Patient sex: F
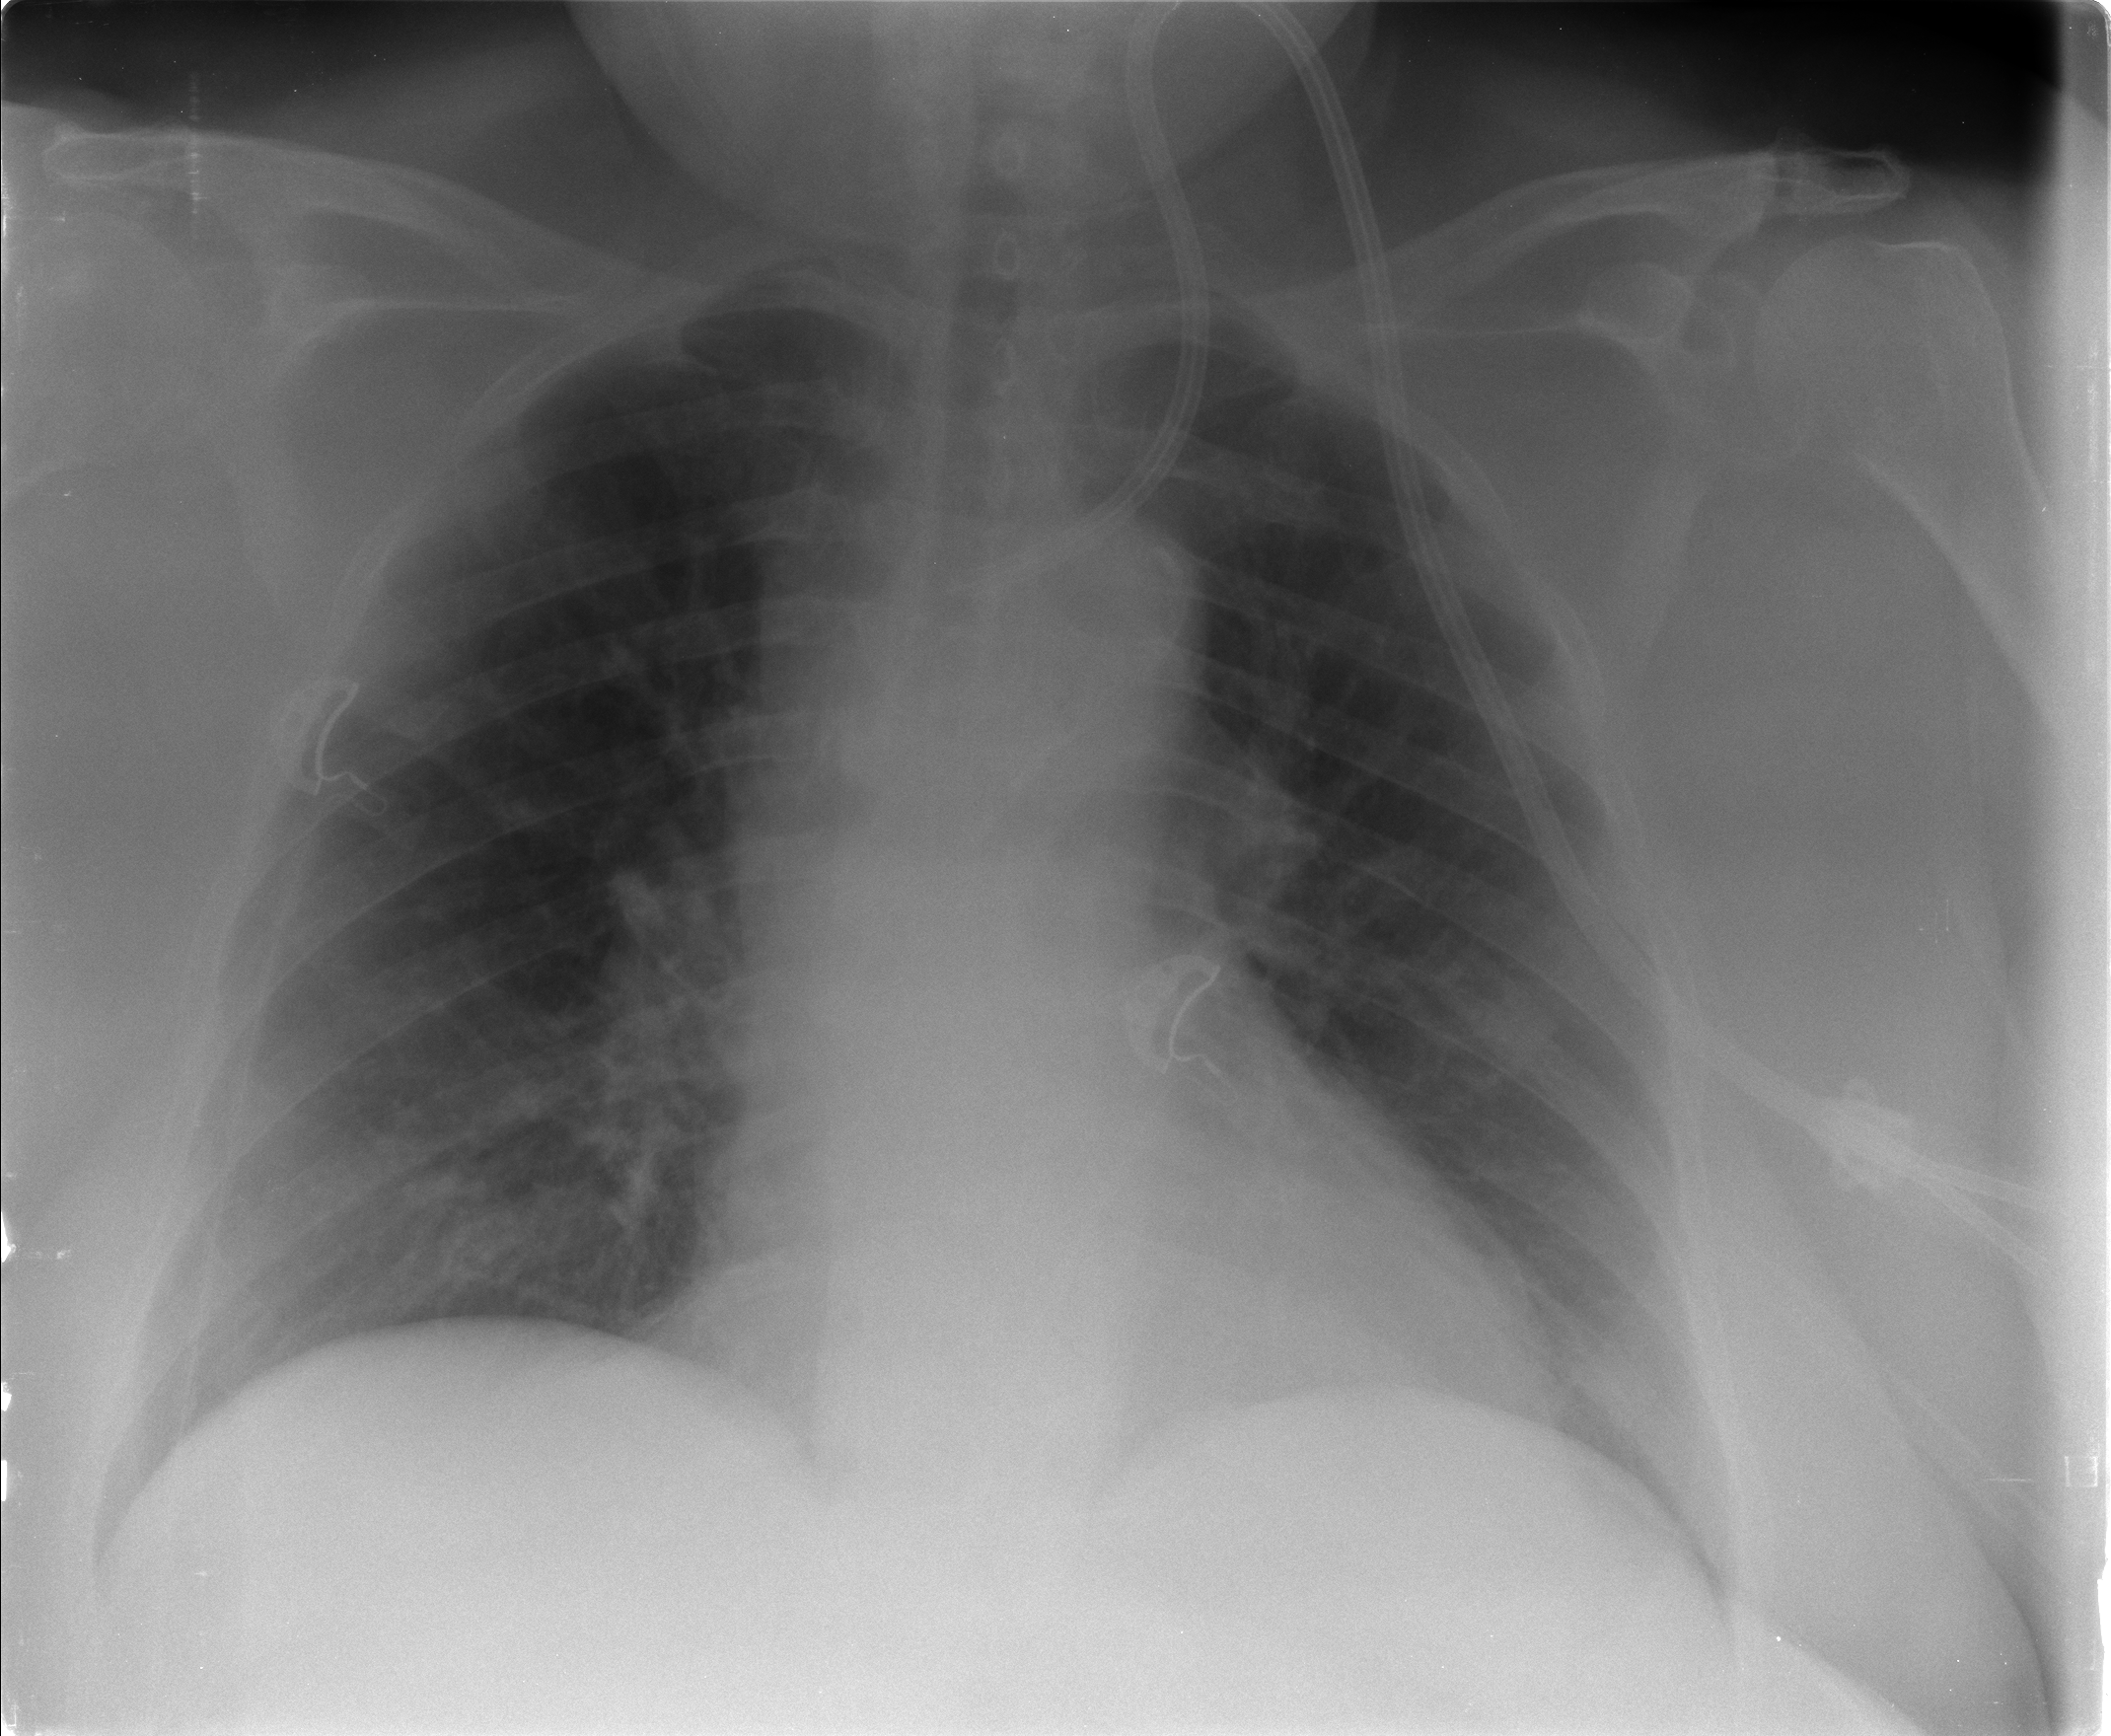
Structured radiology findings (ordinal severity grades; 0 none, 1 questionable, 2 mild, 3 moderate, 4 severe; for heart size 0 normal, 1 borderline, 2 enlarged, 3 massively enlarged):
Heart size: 2
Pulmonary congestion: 3
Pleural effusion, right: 0
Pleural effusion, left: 0
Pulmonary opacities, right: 2
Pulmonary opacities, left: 1
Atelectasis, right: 0
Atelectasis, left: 0